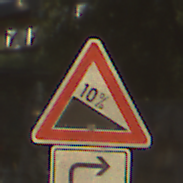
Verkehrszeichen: Gefaelle10
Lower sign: RichtungsangabeDurchPfeile5
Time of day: SunriseSunset
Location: Outdoor (Suburban)
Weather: Clear
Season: NotSpecified
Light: Natural